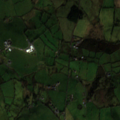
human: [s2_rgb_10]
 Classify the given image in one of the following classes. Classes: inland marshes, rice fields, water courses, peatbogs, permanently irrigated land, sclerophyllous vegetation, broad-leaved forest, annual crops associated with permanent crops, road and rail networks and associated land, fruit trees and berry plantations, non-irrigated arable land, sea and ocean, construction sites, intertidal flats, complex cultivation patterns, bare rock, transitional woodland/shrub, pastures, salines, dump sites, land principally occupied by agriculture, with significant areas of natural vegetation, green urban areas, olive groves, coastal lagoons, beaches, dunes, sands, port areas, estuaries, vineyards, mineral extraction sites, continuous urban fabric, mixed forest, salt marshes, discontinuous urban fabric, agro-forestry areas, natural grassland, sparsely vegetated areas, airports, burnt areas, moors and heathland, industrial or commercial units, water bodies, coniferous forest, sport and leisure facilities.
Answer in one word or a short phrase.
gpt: pastures